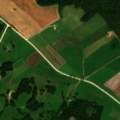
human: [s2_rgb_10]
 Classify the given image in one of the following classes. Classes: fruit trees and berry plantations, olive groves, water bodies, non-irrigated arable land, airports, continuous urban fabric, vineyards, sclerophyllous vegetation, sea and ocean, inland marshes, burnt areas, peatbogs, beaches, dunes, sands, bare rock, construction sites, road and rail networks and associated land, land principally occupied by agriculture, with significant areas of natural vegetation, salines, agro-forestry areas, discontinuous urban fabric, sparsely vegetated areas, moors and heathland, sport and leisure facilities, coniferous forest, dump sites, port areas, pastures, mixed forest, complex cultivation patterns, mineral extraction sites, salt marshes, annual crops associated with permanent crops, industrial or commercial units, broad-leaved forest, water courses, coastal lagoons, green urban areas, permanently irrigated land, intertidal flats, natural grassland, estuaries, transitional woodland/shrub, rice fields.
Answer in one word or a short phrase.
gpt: non-irrigated arable land, pastures, complex cultivation patterns, land principally occupied by agriculture, with significant areas of natural vegetation, broad-leaved forest, mixed forest